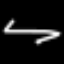
Label: squiggle